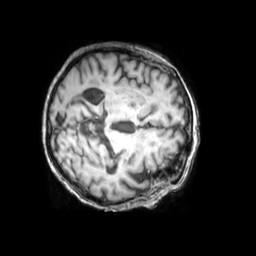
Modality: T1w
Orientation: axial
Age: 78
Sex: female
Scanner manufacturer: philips
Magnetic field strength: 3 T
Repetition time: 0.009898 s
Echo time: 0.004605 s